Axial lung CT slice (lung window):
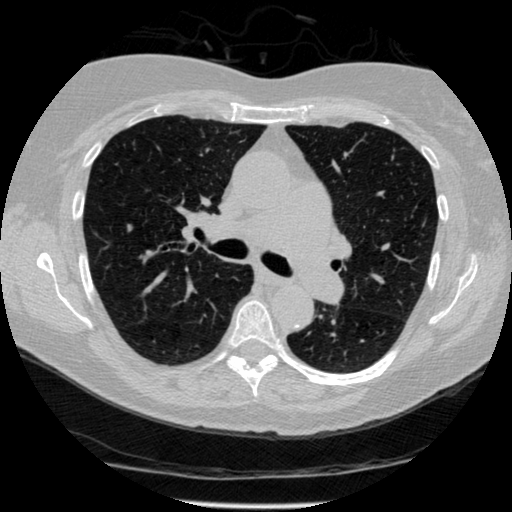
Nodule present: no